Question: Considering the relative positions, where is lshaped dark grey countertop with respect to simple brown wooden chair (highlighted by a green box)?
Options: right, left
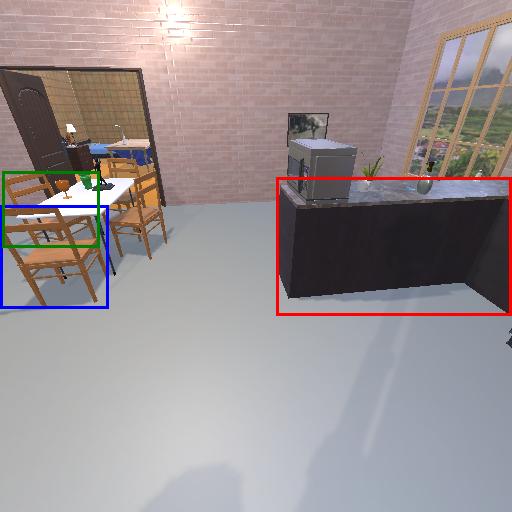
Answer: right